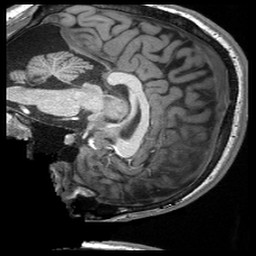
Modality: T1w
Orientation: sagittal
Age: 20
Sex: male